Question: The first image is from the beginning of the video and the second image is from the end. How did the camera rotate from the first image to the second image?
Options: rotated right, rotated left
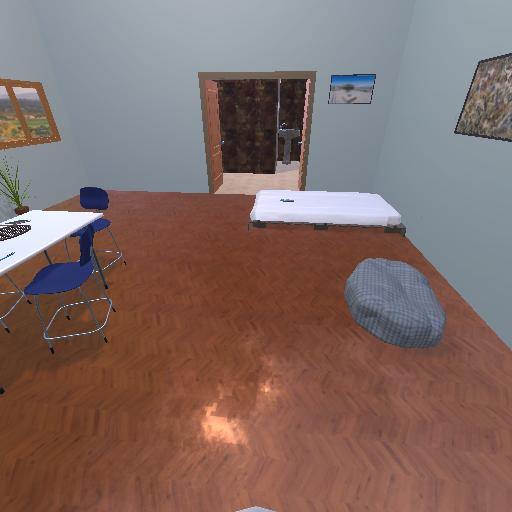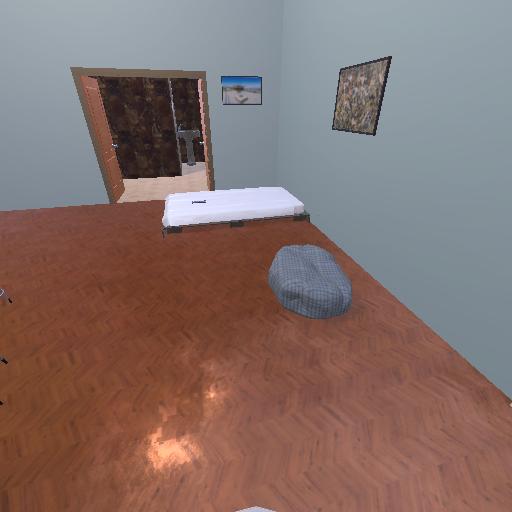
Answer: rotated right